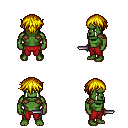
a pixel art fantasy rpg character, male body template, orc, green skin, leather shoulder armor, red pants, blonde short bangs hairstyle, dagger, four views (front, back, left, right), 2x2 character sprite sheet, small pixel art, hard edges, no anti-aliasing